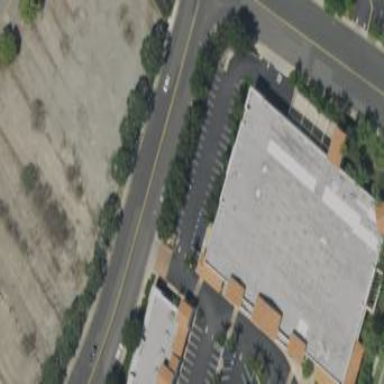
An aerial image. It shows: Retail building.